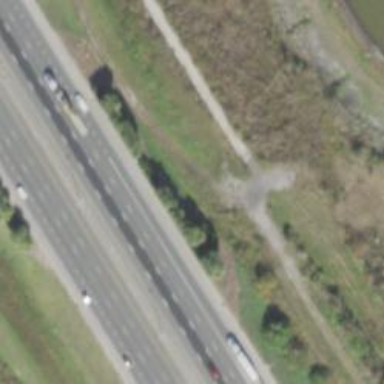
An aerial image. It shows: Double trumpet junction on motorway link.